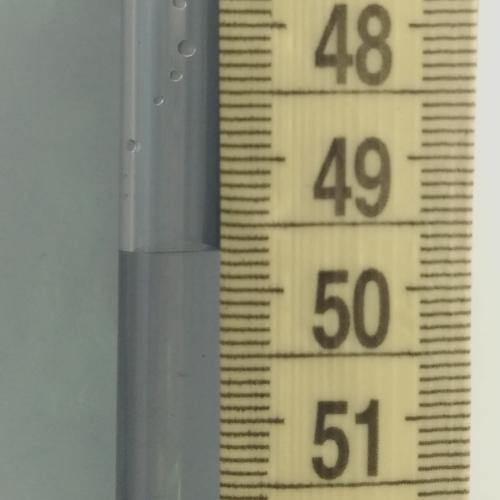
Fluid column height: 49.7 cm